Frequency: 90000
Velocity: 0,279
Power: 12,8
Pulse duration: 0,0000001
Pass count: 1
Magnification: 10
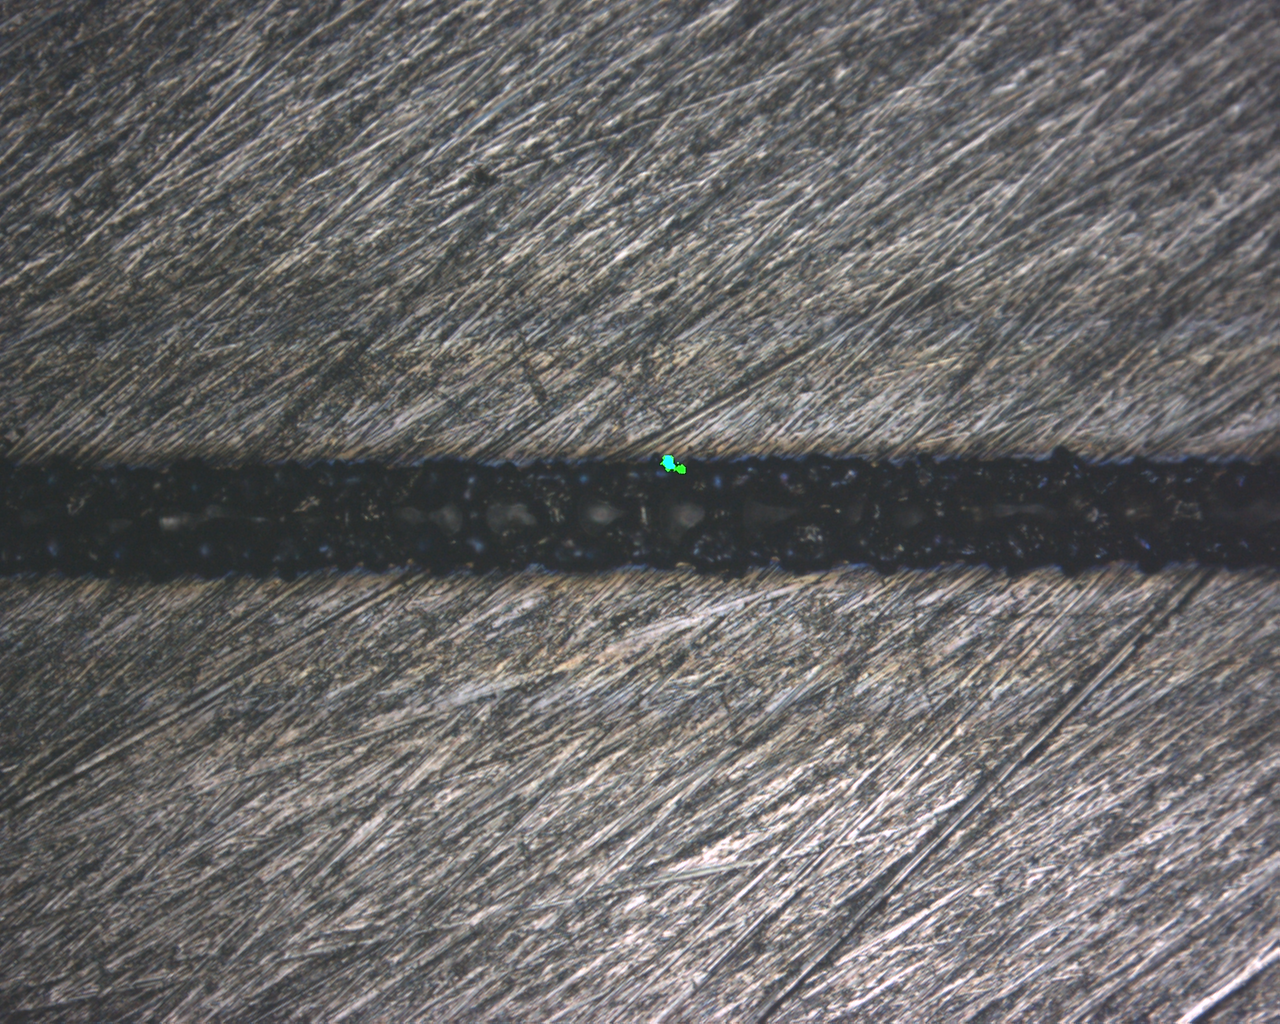
Measured width: 135.128
Other width: 57.464